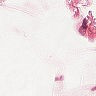
Metastatic tissue present: no